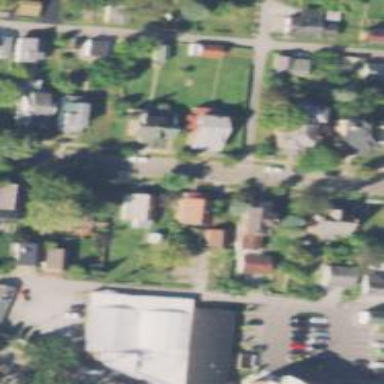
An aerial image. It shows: Neighbourhood designated as historic district.